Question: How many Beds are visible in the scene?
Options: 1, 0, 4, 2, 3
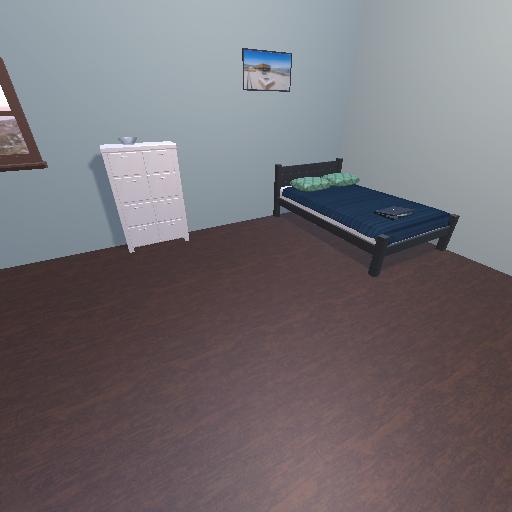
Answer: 1